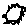
Label: sun